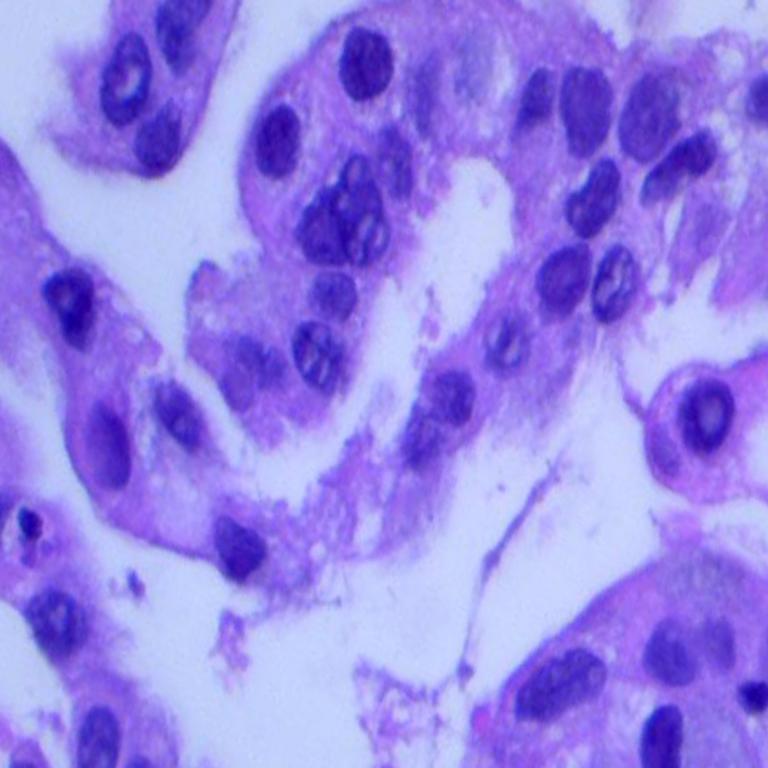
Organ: lung
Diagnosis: adenocarcinomas